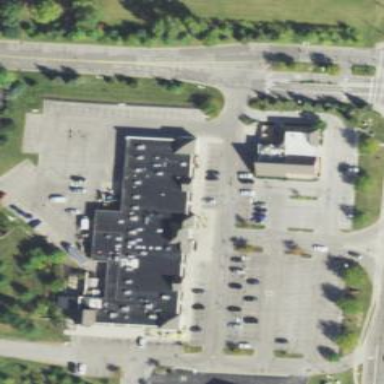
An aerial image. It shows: Retail building.